Interaction volume radius: 5 \u00c5
Interaction volume height: 30 \u00c5
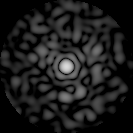
Disorder parameter: 0.8378